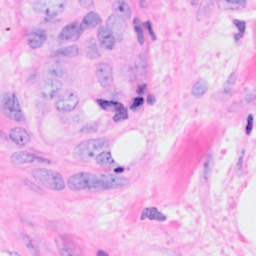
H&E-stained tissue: Breast